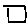
Label: square